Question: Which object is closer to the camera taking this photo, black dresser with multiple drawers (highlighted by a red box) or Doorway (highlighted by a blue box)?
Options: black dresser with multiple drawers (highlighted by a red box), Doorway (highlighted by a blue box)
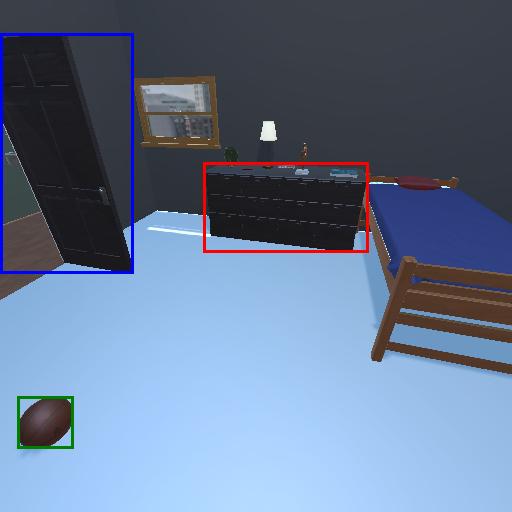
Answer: black dresser with multiple drawers (highlighted by a red box)